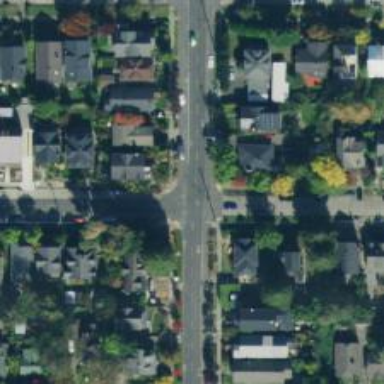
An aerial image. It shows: Residential road with separate sidewalk.